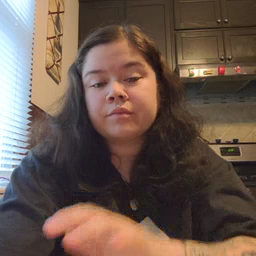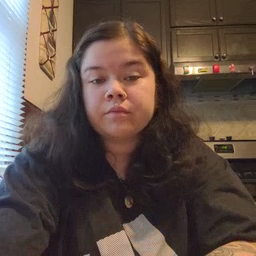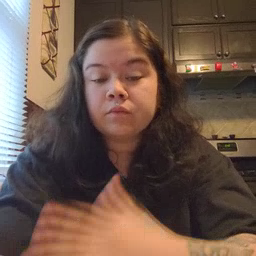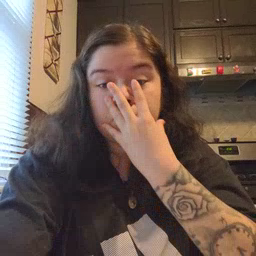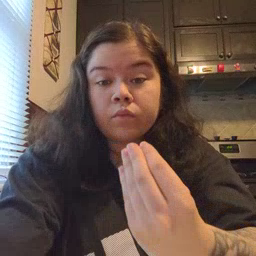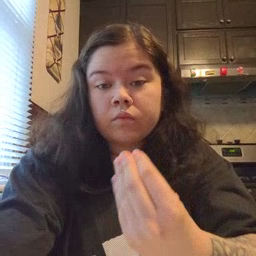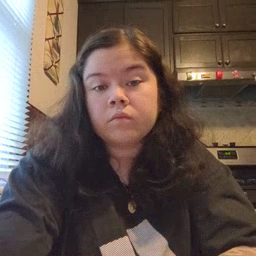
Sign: wolf